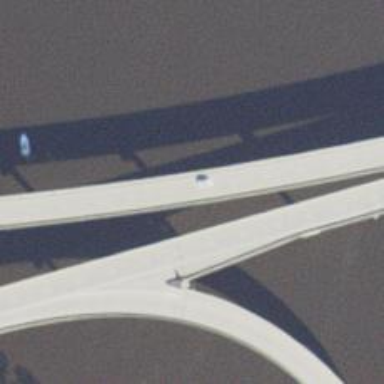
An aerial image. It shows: Beam bridge on motorway.